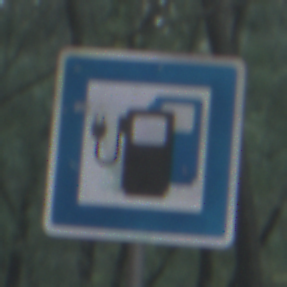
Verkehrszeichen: LadestationFuerElektrofahrzeuge
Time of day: SunriseSunset
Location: Outdoor (Nature)
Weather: NotSpecified
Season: Autumn
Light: Natural